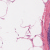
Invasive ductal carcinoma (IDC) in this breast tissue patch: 0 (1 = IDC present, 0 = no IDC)